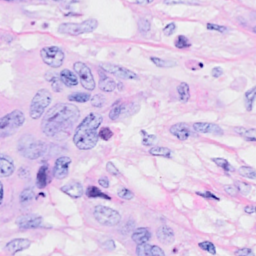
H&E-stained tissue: Breast